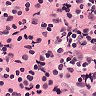
Metastatic tissue present: no